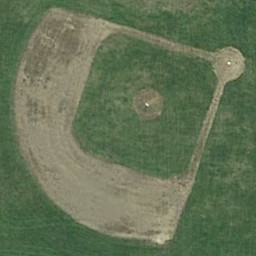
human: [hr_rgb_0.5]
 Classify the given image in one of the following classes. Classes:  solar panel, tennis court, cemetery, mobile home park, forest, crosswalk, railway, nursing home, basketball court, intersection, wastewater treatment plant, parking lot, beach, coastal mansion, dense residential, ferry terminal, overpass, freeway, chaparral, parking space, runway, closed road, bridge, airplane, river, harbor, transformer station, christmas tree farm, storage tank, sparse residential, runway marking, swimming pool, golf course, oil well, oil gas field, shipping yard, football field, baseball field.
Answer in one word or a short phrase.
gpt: baseball field